Question: I want to keep my bg image centered, no matter if the user's monitor is large enough to fit the whole thing or too small to display it all at once. Similarly, it should remain centered horizontally when a user zooms in using ctrl+. The issue is best illustrated with images. Here is a zoomed out shot, which is the correct behavior:

Here is a zoomed in shot, which is not correct. The background shows the left margin, and is cut off 100% on the right side. It should get cut off equally from the left and right sides:
<URL>
Finally here is the sample page, so you can play around with zooming in and out yourself:
<URL>
Thanks!
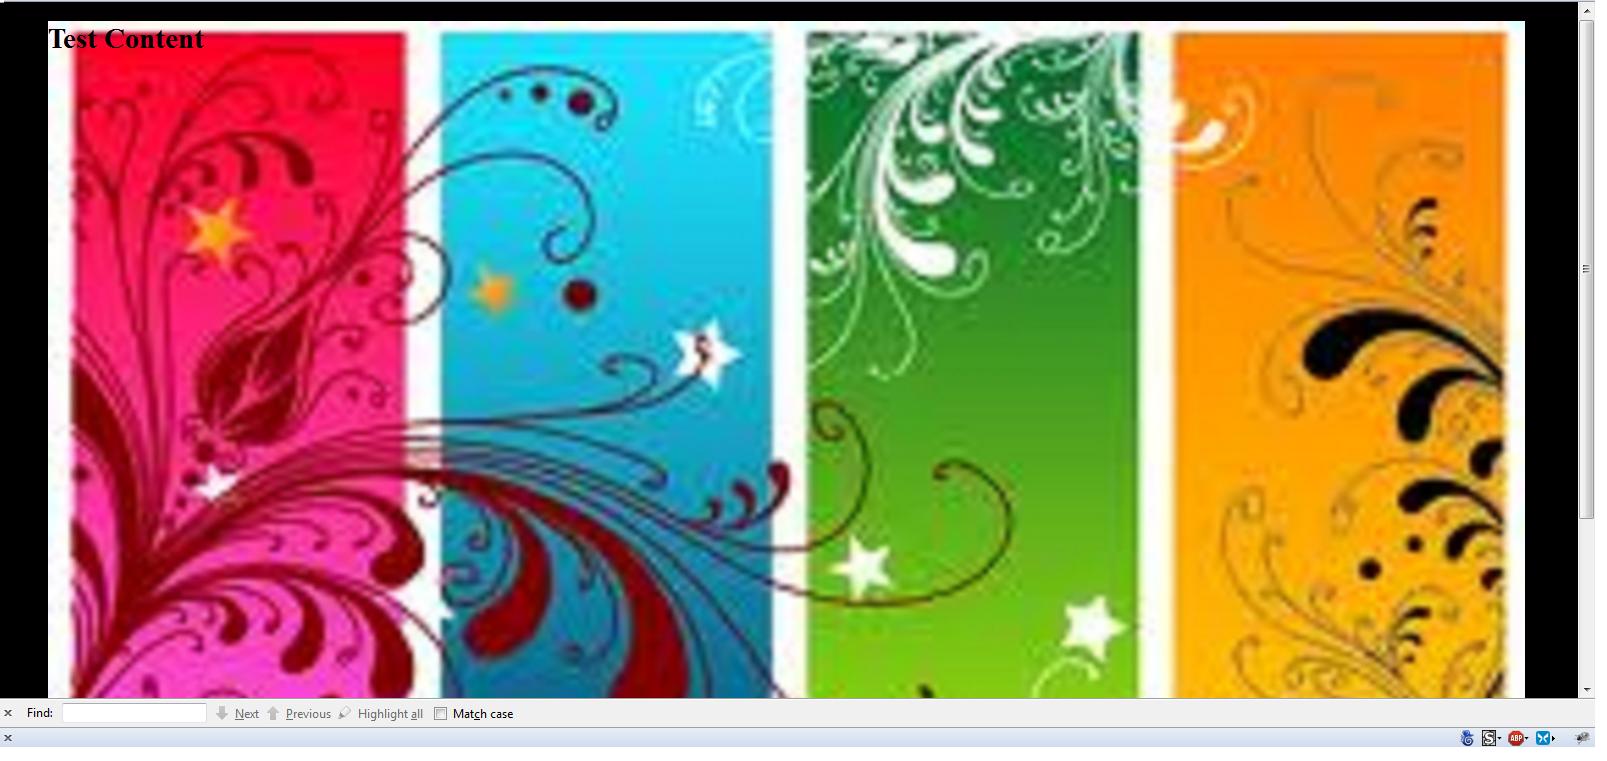
Answer: You seem to give the container the size of the image, so in fact it never is really 'centered' because it fits neatly at all times.
If you use this for '#container':
'''
width: 100%;
'''
Then it will be using the full width of the screen, so that the background will be centered depending on the screen size.
<URL>
---
Or, as Artfunkel suggested, you might want to just use the 'body' element without any containers.
'''
body {
background: url(http://i.imgur.com/7JUFb.jpg) no-repeat;
background-position: center 0%;
}
'''
---
What you could also do is creating a separate container like this:
'''
<div id="bgcontainer"></div>
'''
with:
'''
#bgcontainer {
width: 100%;
height: 1000px;
background: url(http://i.imgur.com/7JUFb.jpg) no-repeat;
background-position: center 0%;
z-index: -999 /* keep on background so that other elements are above it */
}
'''